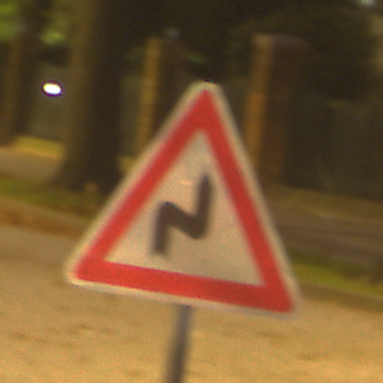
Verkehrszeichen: DoppelkurveRechts
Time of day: Night
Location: Outdoor (Urban)
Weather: Clear
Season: NotSpecified
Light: Artificial